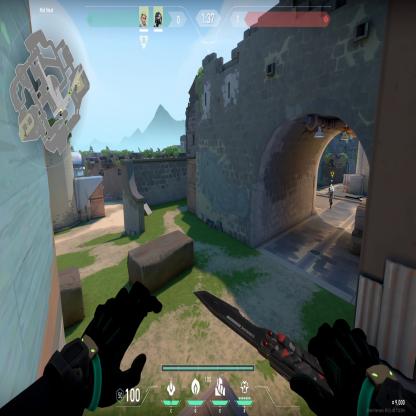
Label: teammate